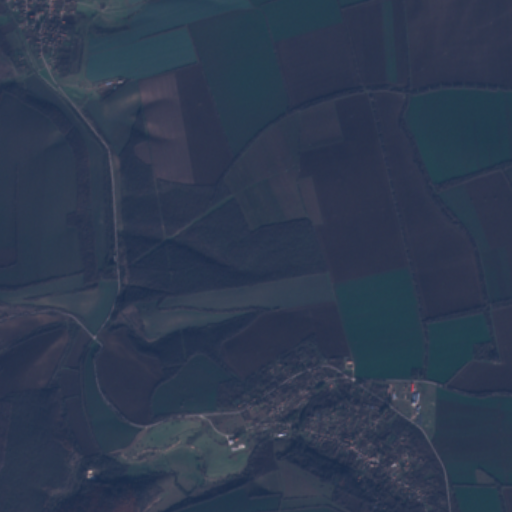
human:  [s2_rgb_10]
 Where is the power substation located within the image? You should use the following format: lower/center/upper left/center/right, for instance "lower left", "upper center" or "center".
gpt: The power substation is located in the center left of the image.
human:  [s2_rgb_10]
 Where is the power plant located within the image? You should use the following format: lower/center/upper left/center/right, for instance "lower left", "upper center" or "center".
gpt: There is no power plant in the image.